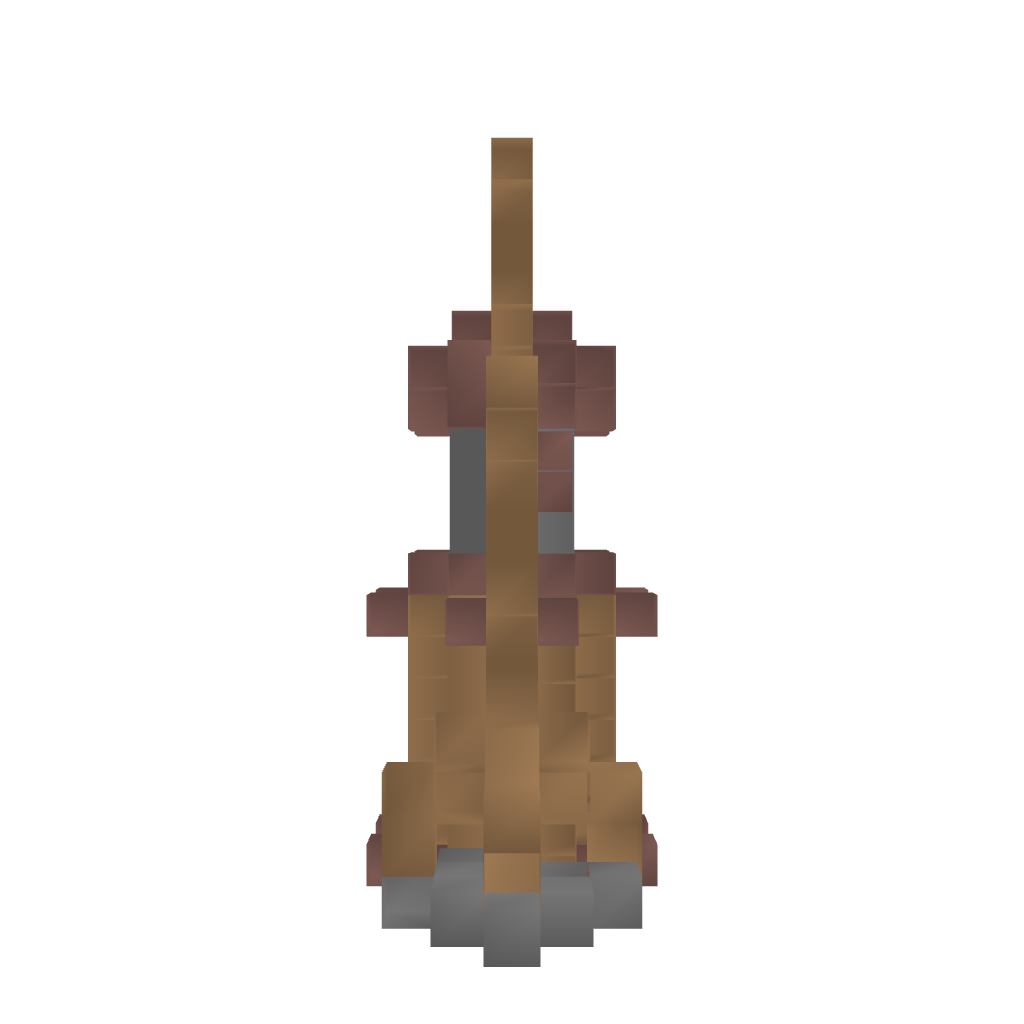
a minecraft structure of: Medieval-Crane good quality